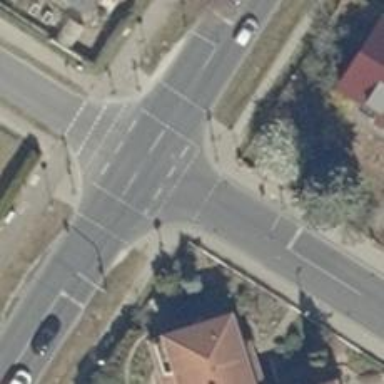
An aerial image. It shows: Crossing with traffic signals.